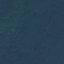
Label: Forest